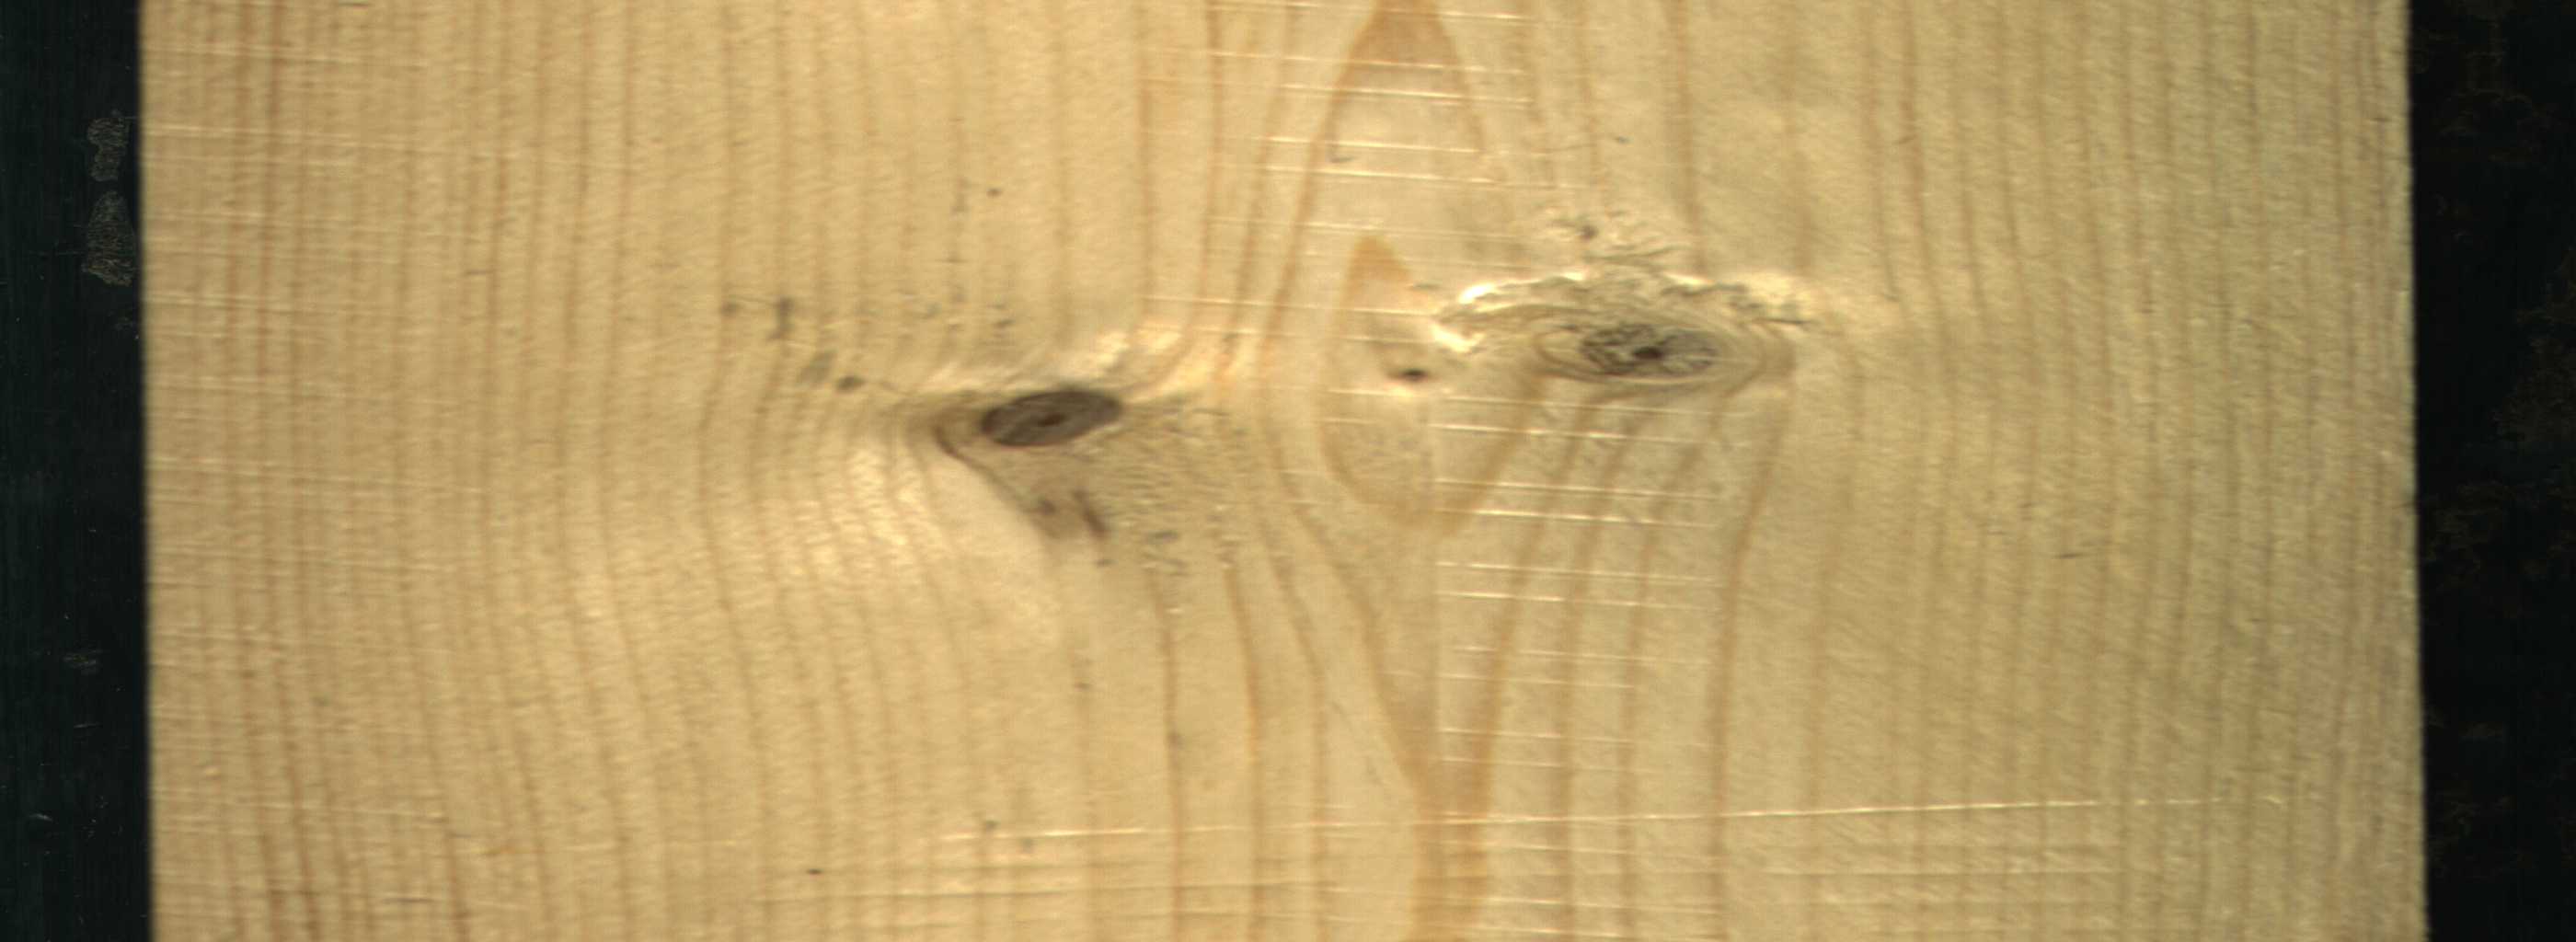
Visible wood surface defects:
Live_Knot
Live_Knot